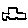
Label: car